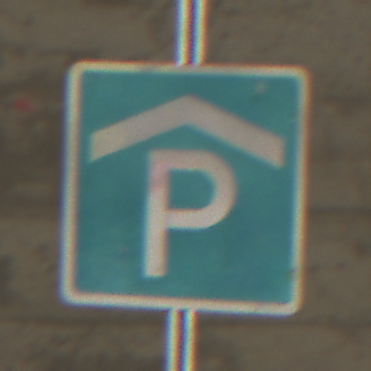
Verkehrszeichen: Parkhaus
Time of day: Midday
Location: Roofed (Tunnel)
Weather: NotSpecified
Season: NotSpecified
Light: Natural